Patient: sex F, age 35
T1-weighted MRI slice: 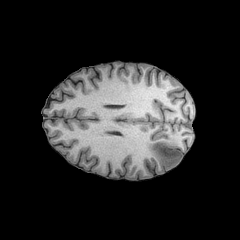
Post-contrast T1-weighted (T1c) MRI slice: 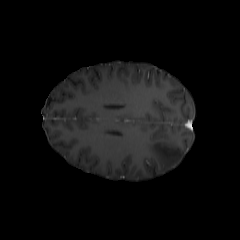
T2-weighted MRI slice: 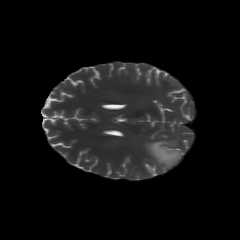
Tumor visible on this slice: yes
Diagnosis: Astrocytoma, IDH-mutant
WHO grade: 2